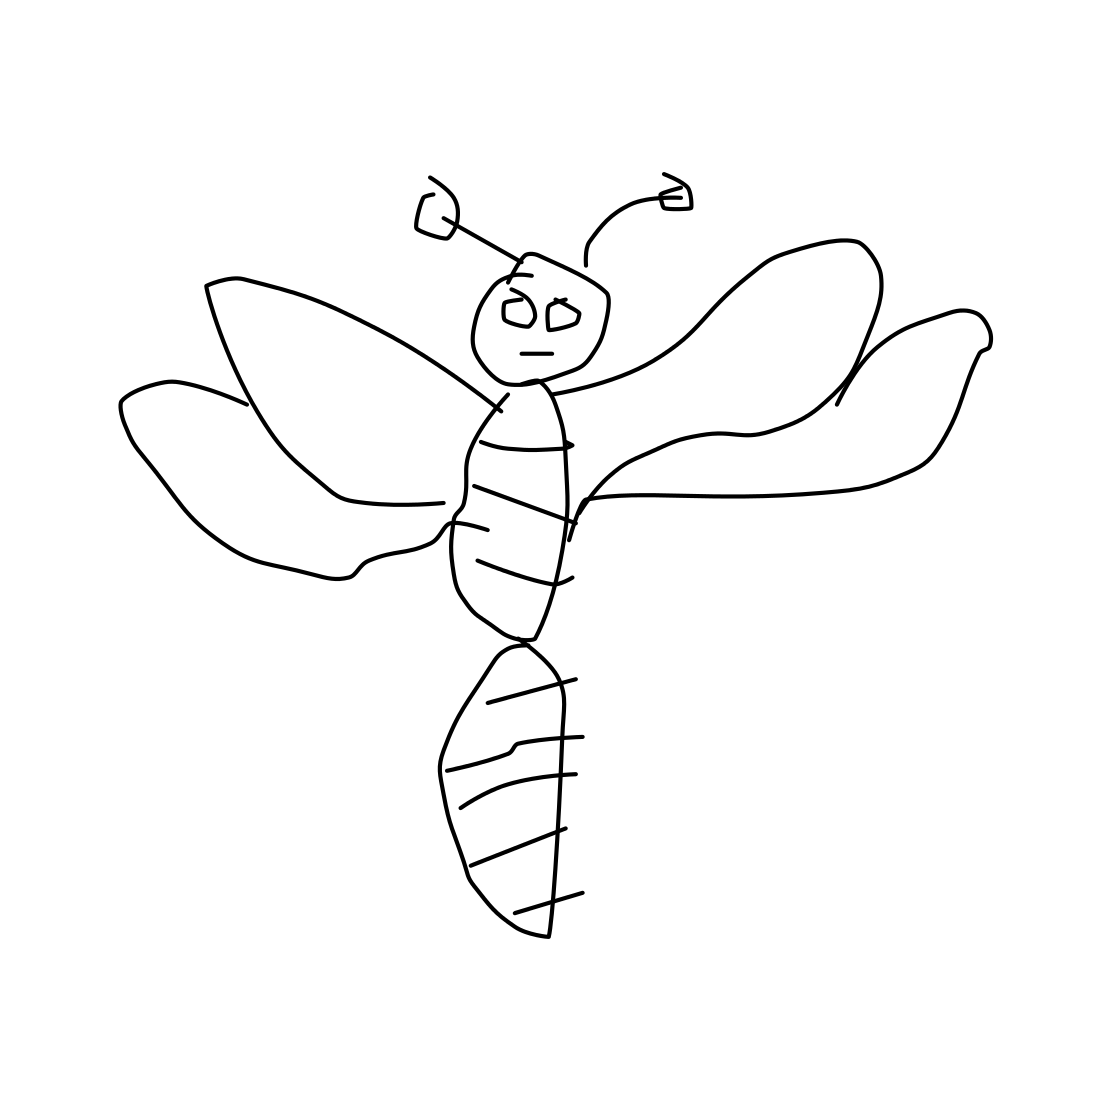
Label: bee